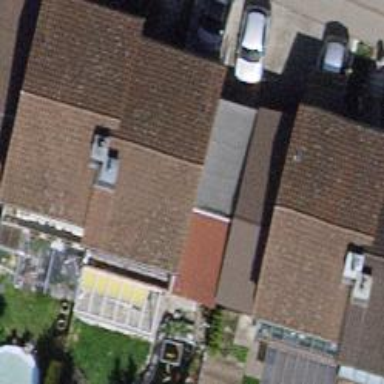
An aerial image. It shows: Garage.